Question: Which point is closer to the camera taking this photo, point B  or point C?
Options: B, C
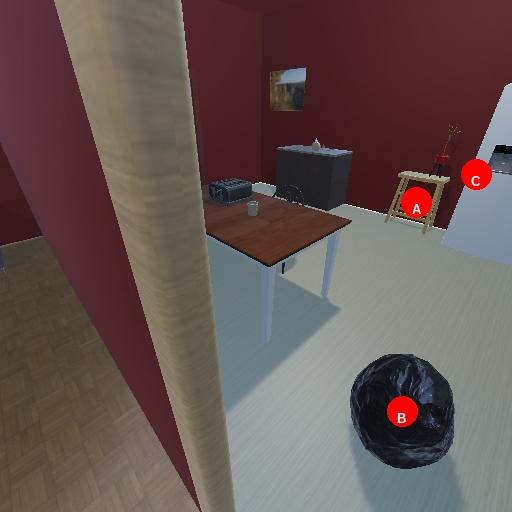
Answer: B